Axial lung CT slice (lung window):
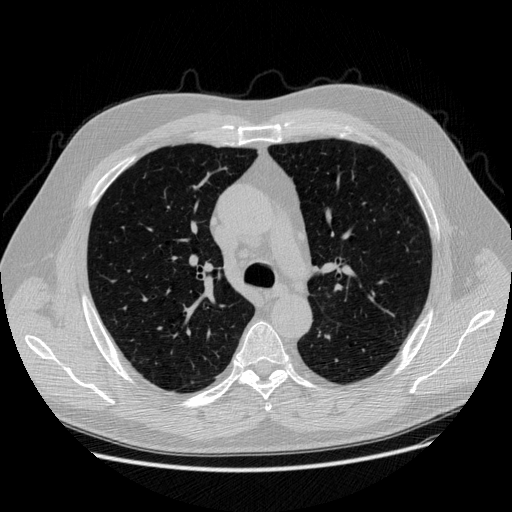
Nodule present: no